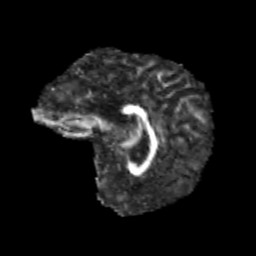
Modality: FA
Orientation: sagittal
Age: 13
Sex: female
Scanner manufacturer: siemens
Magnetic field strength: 3 T
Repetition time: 3.8 s
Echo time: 0.07 s